Для повышения мощности дизельных двигателей используются устройства, называемые турбокомпрессор и интеркулер. Турбокомпрессор позволяет увеличить начальное давление воздуха, подаваемого в цилиндры двигателя, а интеркулер охлаждать сжатый воздух (см. рисунок).  Какого (во сколько раз) максимального увеличения мощности двигателя можно достичь при помощи:
одного турбокомпрессора?
турбокомпрессора и интеркулера вместе? Считайте, что турбокомпрессор сжимает воздух адиабатически, интеркулер охлаждает его изобарически, используя для этого забортный воздух, КПД двигателя не зависит от начального давления воздуха в цилиндрах, а мощность пропорциональна максимально возможному количеству сжигаемого топлива за цикл. В решении используйте следующие обозначения: $p_{1}$ — давление окружающего воздуха, $T_{1}$ — его температура, $V_{1}$ — объем цилиндров, а давление на выходе компрессора $p_{2}=K p_{1}$, причем $K=2$. Уравнение адиабаты: $p V^{\gamma}= \mathscr{const}$. Для воздуха $\gamma=1.40$.
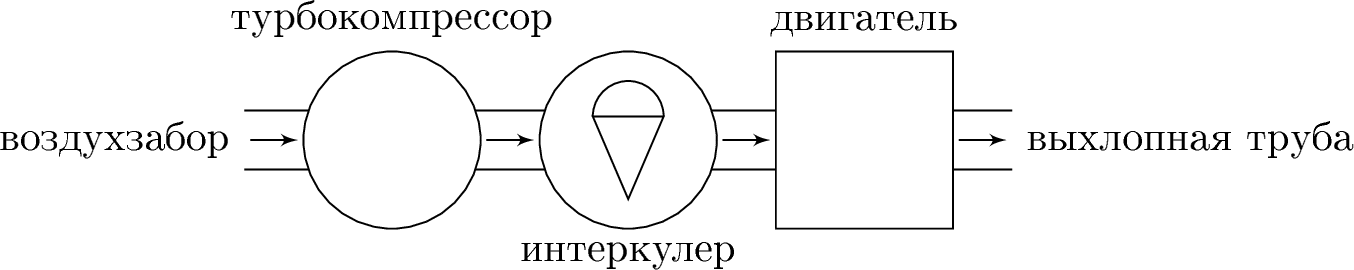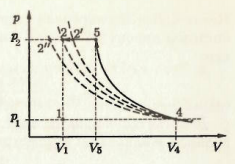
одного турбокомпрессора?
Решение: Рассмотрим случай использования только компрессора. По условию задачи процесс сжатия (кривая $3-2$ на рисунке выше) происходит адиабатически:$$p_{2} V_{1}{ }^{\gamma}=p_{1} V_{3}{ }^{\gamma} .$$Следовательно, количество воздуха, закачиваемого в цилиндры, увеличится в$$k_{1}=\frac{m_{3}}{m_{1}}=\frac{V_{3}}{V_{1}}=\left(\frac{p_{2}}{p_{1}}\right)^{\frac{1}{7}}=K^{\frac{1}{\gamma}}~раз.$$
Ответ: $$k_{1}=\left(\frac{p_{2}}{p_{1}}\right)^{\frac{1}{7}}=K^{\frac{1}{\gamma}}~раз.$$Теоретически применение одного турбокомпрессора позволяет увеличить мощность двигателя в $1.64$ раза.

турбокомпрессора и интеркулера вместе?
Решение: Рассмотрим использование компрессора и интеркулера вместе. В этом случае процесс будет состоять из двух этапов (см. рисунок ниже):адиабатического сжатия $4-5$;изобарического охлаждения $5-2$.  Так как для охлаждения сжатого воздуха используется забортный воздух, то сжатый воздух не может быть охлажден ниже температуры окружающей среды $T_{1}$. При этом через воздухозабор проходит максимальный объем воздуха $V_{4}$.Для доказательства проведем изотерму из точки $4$.Допустим, что изотерма из точки $4$ проходит через точку $2^{\prime}$. Toгда точка $2$ не может быть достигнута, так как ей соответствует температура ниже $T_{1}$, а в точке $2^{\prime}$ не был достигнут объем $V_{1}$, что противоречит условию задачи.Допустим теперь, что изотерма из точки $4$ проходит через точку $2^{\prime \prime}$. Тогда мы могли бы добиться более высокой степени сжатия воздуха, чем $V_{1}$, или, что то же самое, мы могли бы стартовать не из точки $4$, а несколько правее, что увеличило бы количество поступающего воздуха.Следовательно, точки $2$ и $4$ должны лежать на одной изотерме $4-2$. Напишем уравнения состояния, соответствующее точке $2$:$$p_{2} V_{1}=\frac{m_{4}}{\mu} R T_{1}, \quad\text {откуда}\quad m_{4}=K \mu \cdot \frac{p_{1} V_{1}}{R T_{1}}=K m_{1}.$$Таким образом, мощность двигателя возрастет в $K$ раз по сравнению с двигателем без улучшений и в $K^{1-\frac{1}{\gamma}}$ раз по сравнению с использованием одного компрессора.Теоретически применение одного турбокомпрессора позволяет увеличить мощность двигателя в $1.64$ раза, а добавление к нему интеркулера — в $2$ раза.
Ответ: Таким образом, мощность двигателя возрастет в $K$ раз по сравнению с двигателем без улучшений и в $K^{1-\frac{1}{\gamma}}$ раз по сравнению с использованием одного компрессора. Теоретически применение одного турбокомпрессора с добавлением к нему интеркулера позволяет увеличить мощность двигателя в $2$ раза.
Темы:
T, Термодинамика, Всероссийские, Изопроцессы